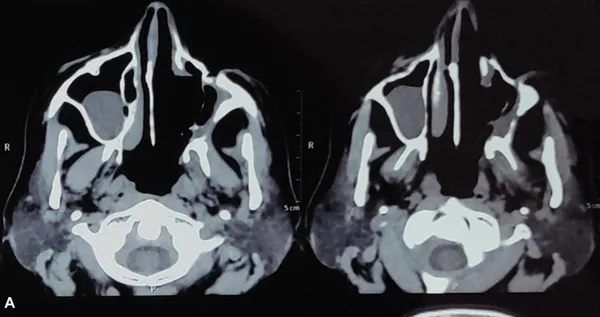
(A) Postdebridement defect in left maxilla.
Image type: radiology (ct)